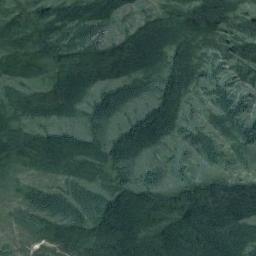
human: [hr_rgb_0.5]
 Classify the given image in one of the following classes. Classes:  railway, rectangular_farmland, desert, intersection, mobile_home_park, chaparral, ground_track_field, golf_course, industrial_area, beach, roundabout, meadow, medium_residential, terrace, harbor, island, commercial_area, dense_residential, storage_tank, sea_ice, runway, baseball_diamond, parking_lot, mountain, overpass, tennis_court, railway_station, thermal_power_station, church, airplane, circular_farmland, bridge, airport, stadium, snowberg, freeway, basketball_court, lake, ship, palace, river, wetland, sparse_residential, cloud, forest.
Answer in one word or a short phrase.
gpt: mountain